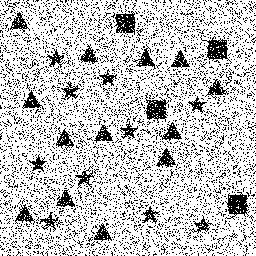
Squares: 4
Triangles: 13
Stars: 10
Total shapes: 27